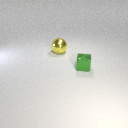
large yellow metal sphere to the left of small green metal cube